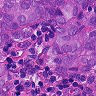
Metastatic tissue present: yes